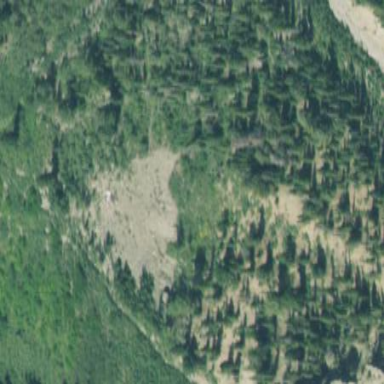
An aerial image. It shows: Downhill piste for backcountry grooming.